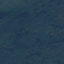
Land use / land cover class: Forest